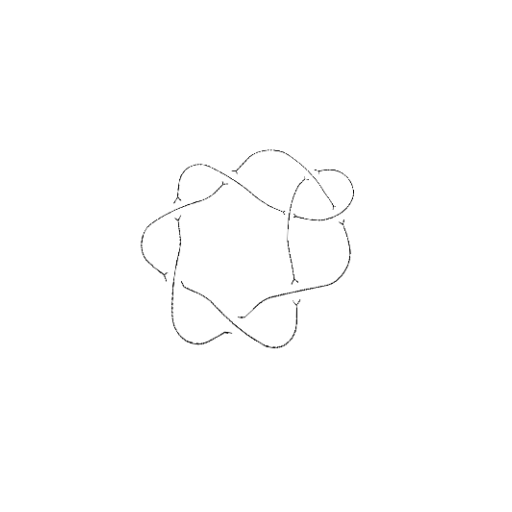
Crossing number: 8